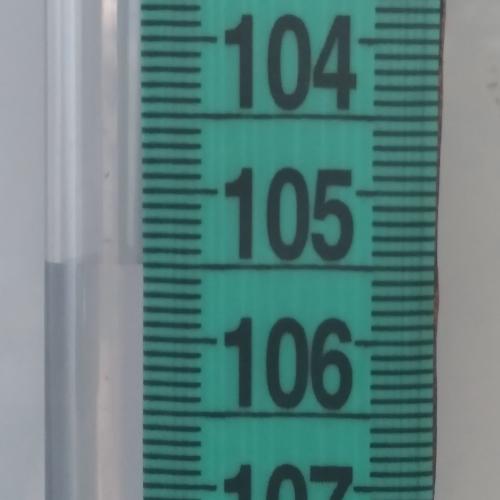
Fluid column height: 105.5 cm